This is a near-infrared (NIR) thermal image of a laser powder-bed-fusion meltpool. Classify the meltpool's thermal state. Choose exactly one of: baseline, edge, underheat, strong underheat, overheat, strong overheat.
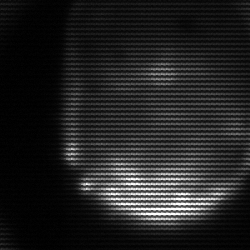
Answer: edge